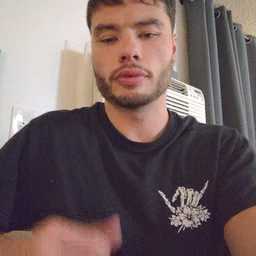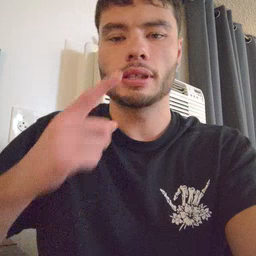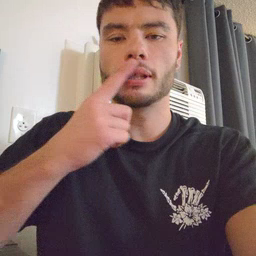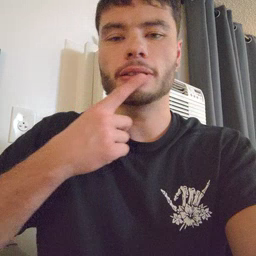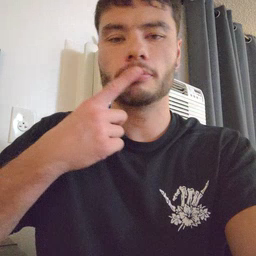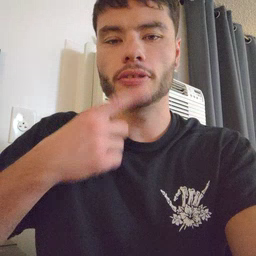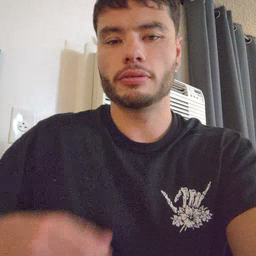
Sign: lips